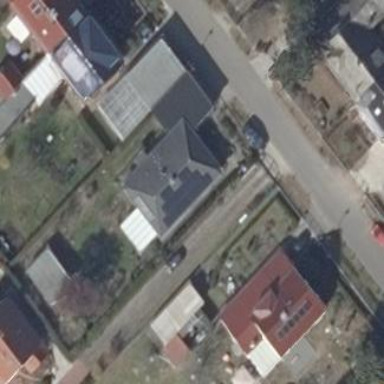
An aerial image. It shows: Detached building with hipped roof shape.